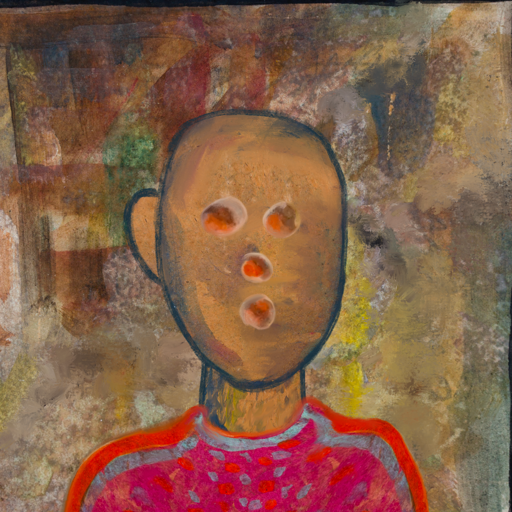
Background: Mosgoul, Head And Neck Front: In_The_Sun, Face Front: Rupkatha, Bust: Sisters, Hair Front: Blank, Head Accessory: Blank, Second Necklace: Blank, Necklace: Blank, Baby: Blank